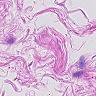
Metastatic tissue present: no